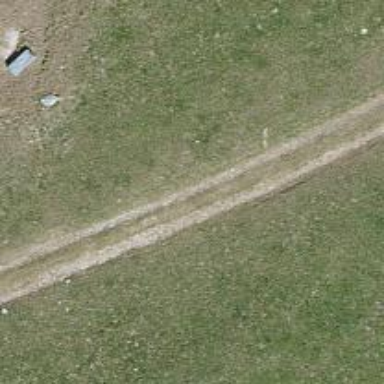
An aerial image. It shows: Track with grade 2 tracktype.